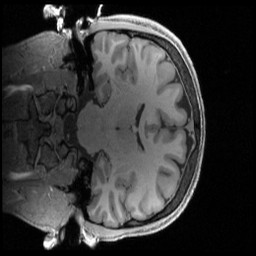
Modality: T1w
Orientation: coronal
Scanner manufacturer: siemens
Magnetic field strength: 3 T
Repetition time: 2.4 s
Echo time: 0.00222 s